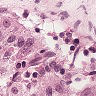
Metastatic tissue present: no